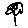
Label: flower